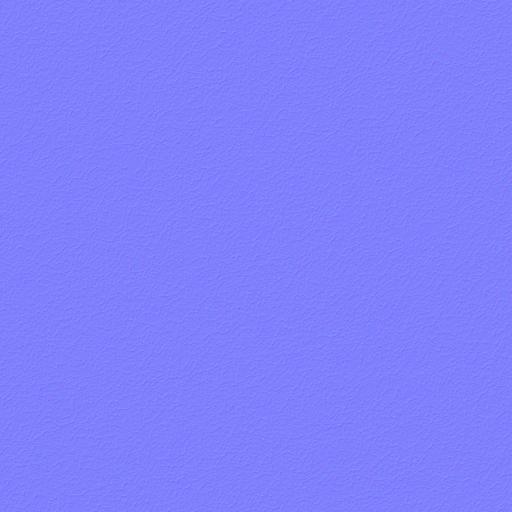
black brown dark leather smooth